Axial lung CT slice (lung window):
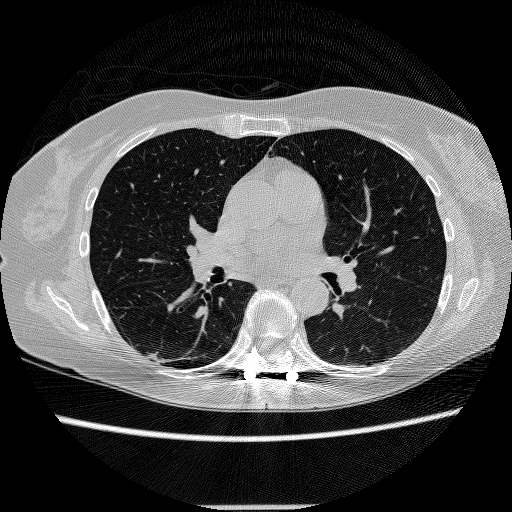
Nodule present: no